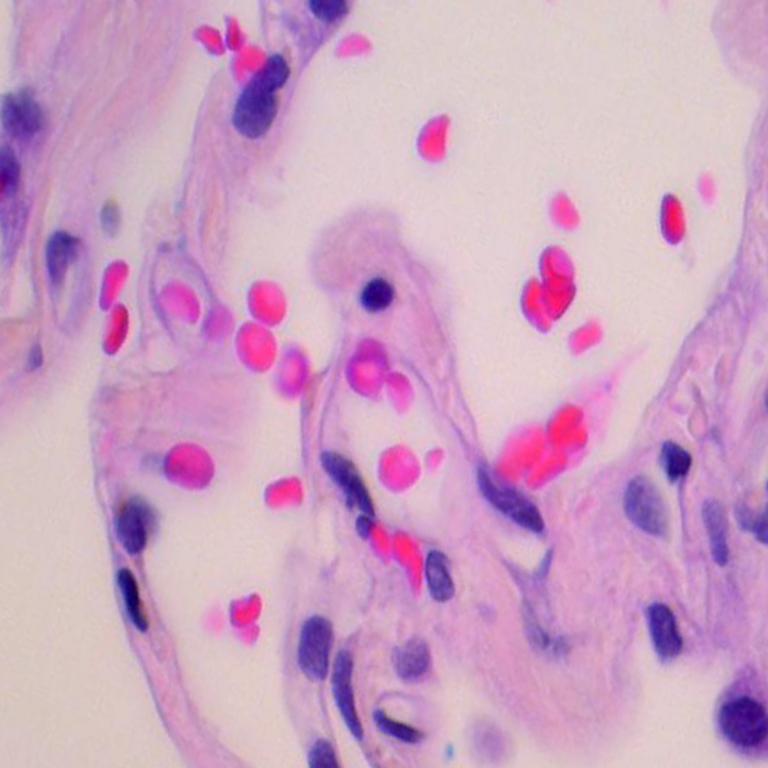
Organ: lung
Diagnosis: benign